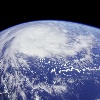
Label: cloud